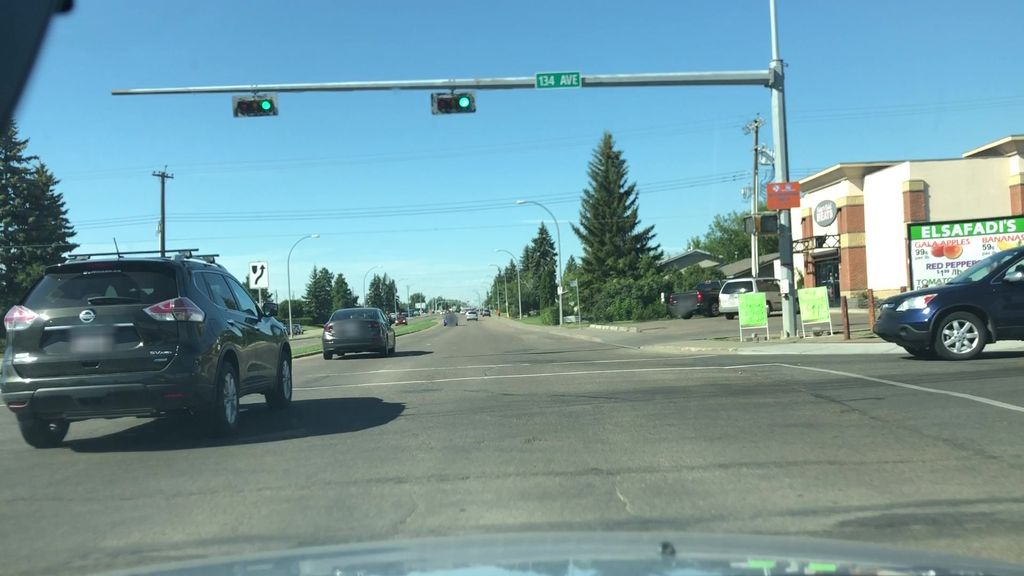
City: edmonton